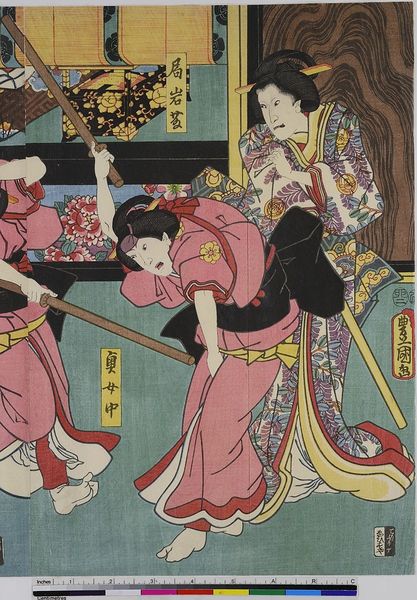
Titel: Die Schauspieler Arashi Kichisaburo III als Tsubone Iwafuji, Arashi Rikan III als Dienerin Ohatsu und Bando Takesaburo I als Churo Onoe
Künstler: Utagawa Kunisada
Standort: Hamburg
Institution: Museum für Kunst und Gewerbe Hamburg
Schlagwörter: kampf, blumen, theater, rosa, holzschnitt, japan, schriftzeichen, druckgraphik, druckgrafik, streit, stöcke, zeit, schauspieler, farbholzschnitt, schauspielerin, kimono, kabuki, edo, reproduktionen, japanerinnen, druckerzeugnisse, theateraufführung, ukiyo, bambusschwert